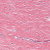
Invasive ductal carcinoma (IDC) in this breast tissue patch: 0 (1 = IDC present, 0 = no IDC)